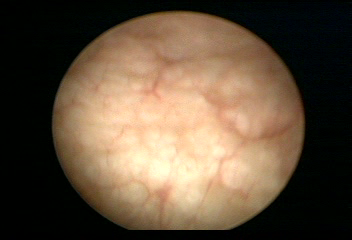
Modality: WLC
Class: Normal mucosa
Bladder cancer association: No